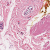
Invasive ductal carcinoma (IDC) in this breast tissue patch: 0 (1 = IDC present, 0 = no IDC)